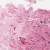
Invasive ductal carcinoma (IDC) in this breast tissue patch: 0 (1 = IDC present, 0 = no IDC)